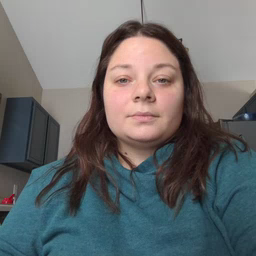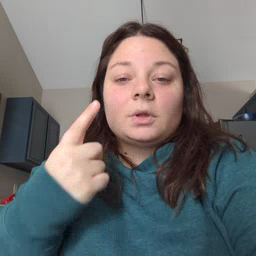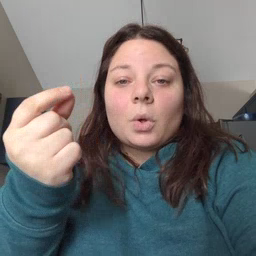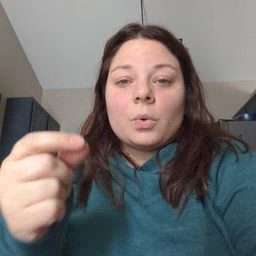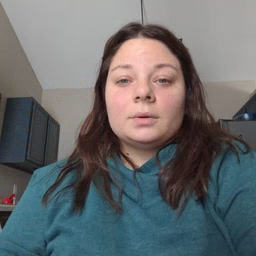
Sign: go